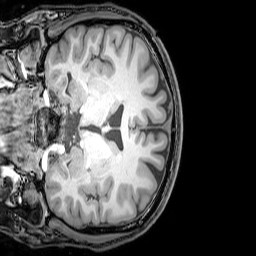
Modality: T1w
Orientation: coronal
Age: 26
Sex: male
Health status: healthy
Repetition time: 0.081 s
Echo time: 0.037 s